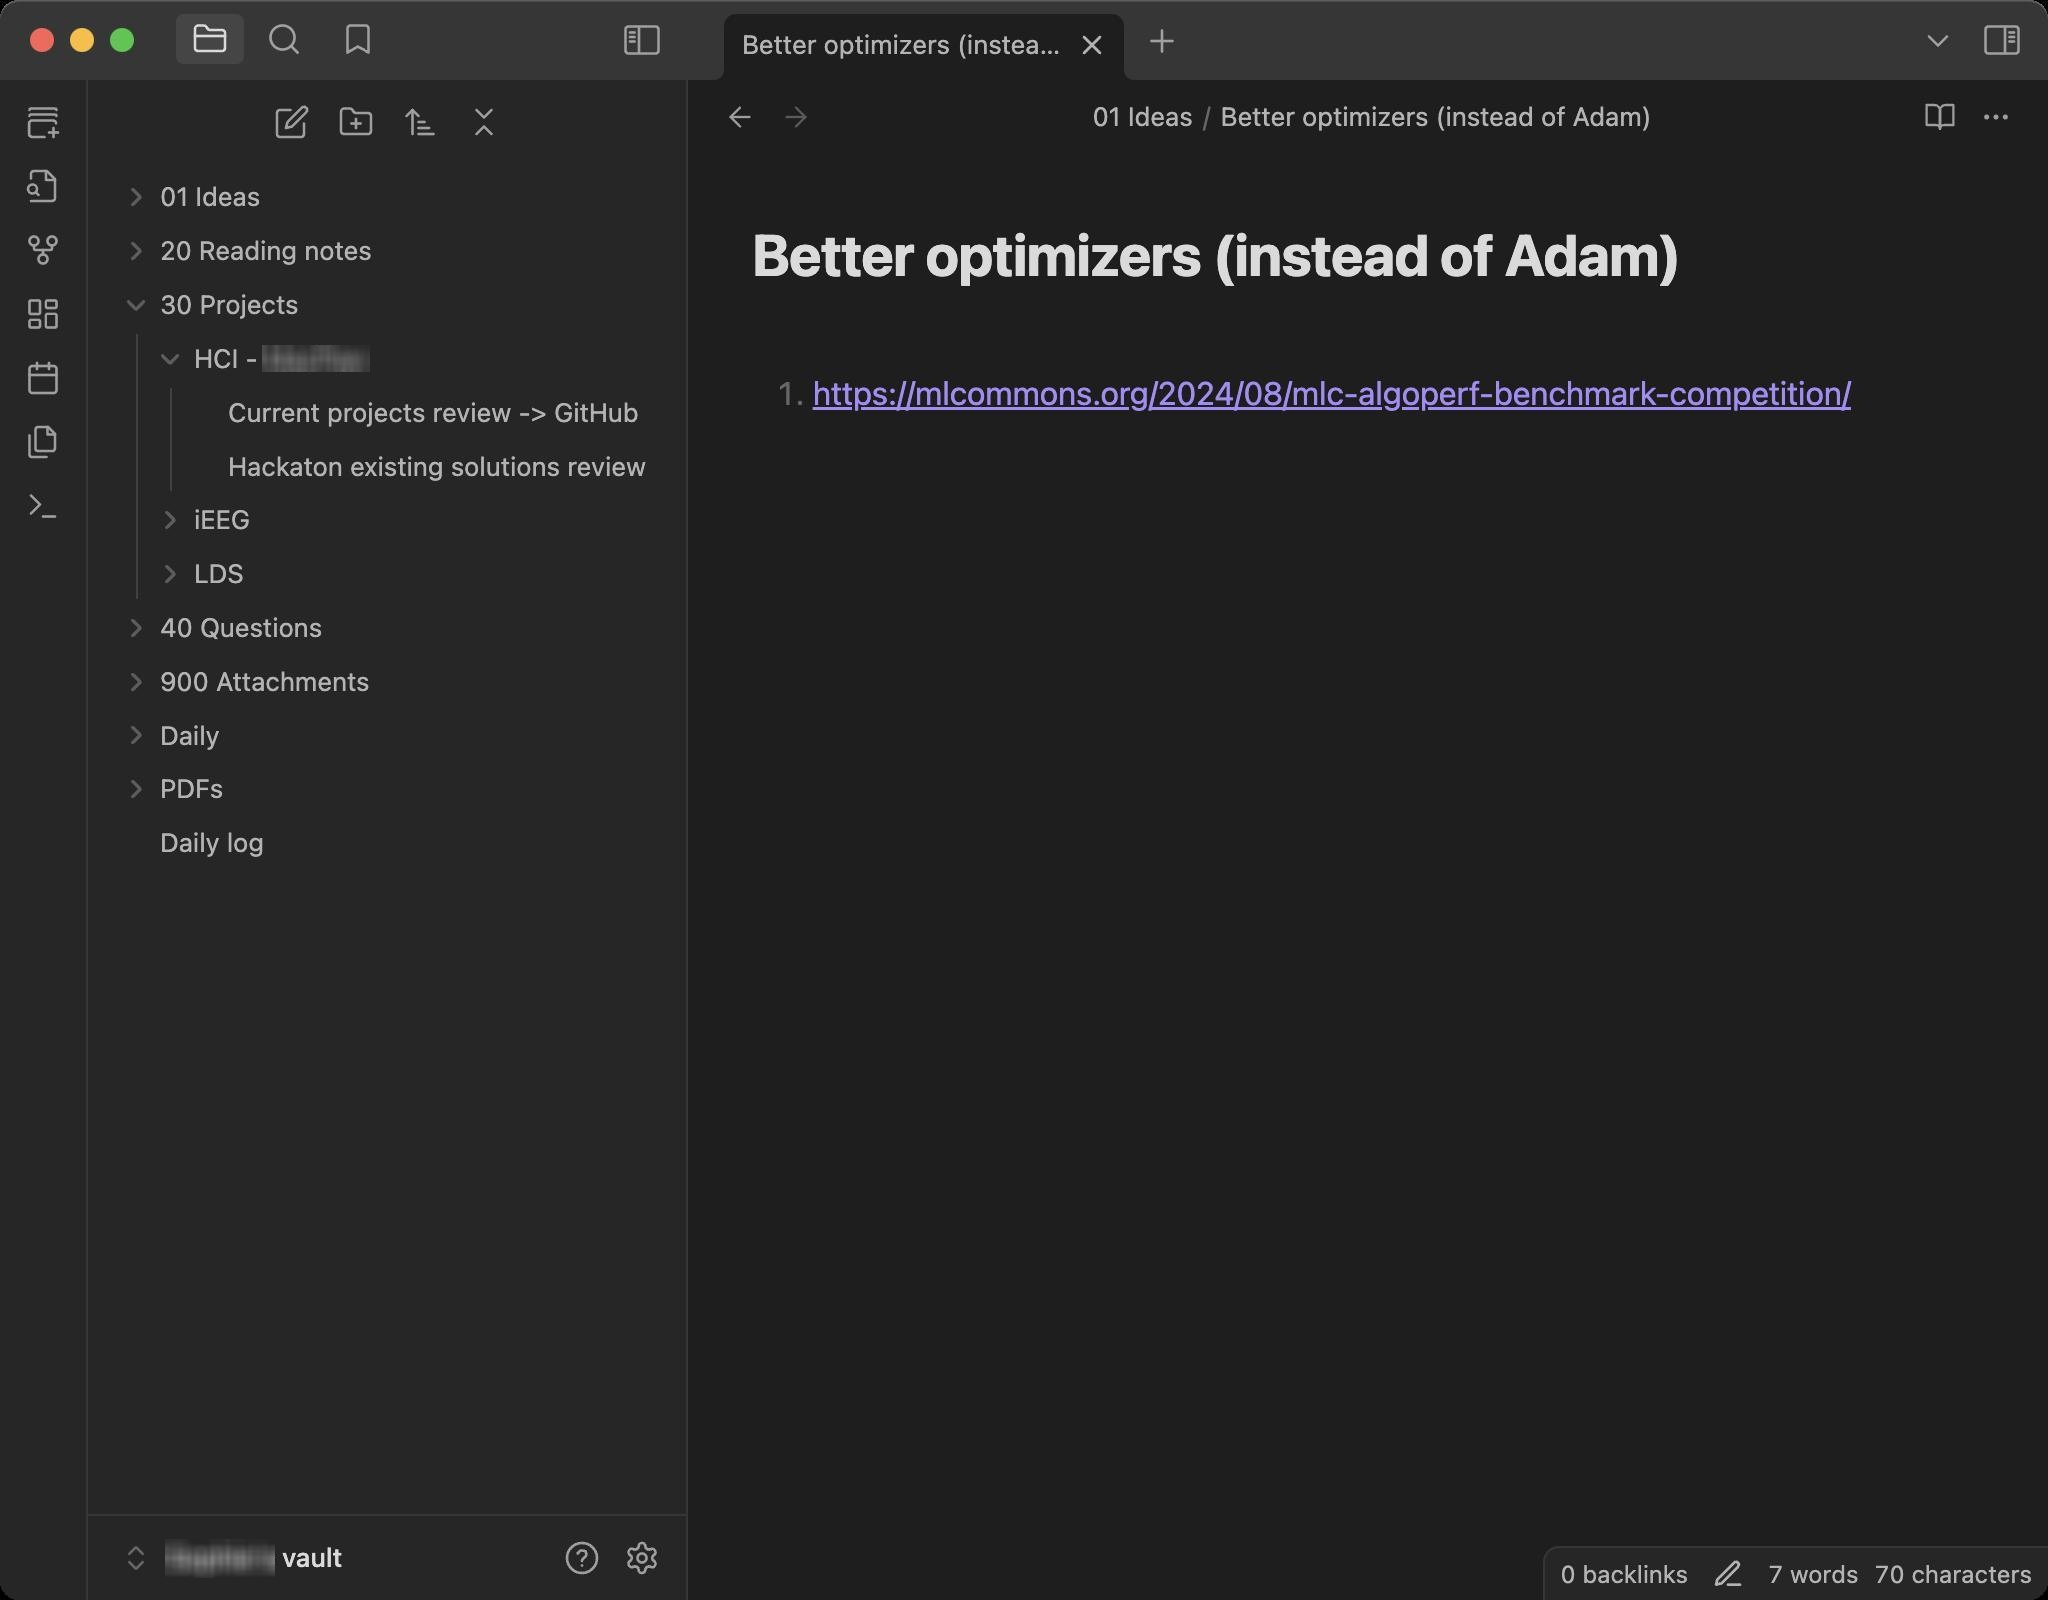
Accessibility tree:
{"name": "Better_optimizers_(instead_of_Adam)_-_Sophie's_vault_-_Obsidian_v1.6.7", "role": "AXWindow", "description": null, "role_description": "standard window", "value": null, "position": "325.00;113.00", "size": "1024;800", "children": [{"name": "", "role": "AXGroup", "description": "", "role_description": "group", "value": "", "position": "0.00;0.00", "size": "1024;800", "children": [{"name": "", "role": "AXGroup", "description": "", "role_description": "group", "value": "", "position": "0.00;0.00", "size": "1024;800", "children": [{"name": "", "role": "AXGroup", "description": "", "role_description": "group", "value": "", "position": "0.00;0.00", "size": "1024;800", "children": [{"name": "", "role": "AXGroup", "description": "", "role_description": "group", "value": "", "position": "0.00;0.00", "size": "1024;800", "children": [{"name": "Better_optimizers_(instead_of_Adam)_-_Sophie's_vault_-_Obsidian_v1.6.7", "role": "AXWebArea", "description": "", "role_description": "HTML content", "value": "", "position": "0.00;0.00", "size": "1024;800", "children": [{"name": "", "role": "AXGroup", "description": "", "role_description": "group", "value": "", "position": "0.00;0.00", "size": "1024;800", "children": [{"name": "", "role": "AXGroup", "description": "", "role_description": "group", "value": "", "position": "0.00;0.00", "size": "1024;800", "children": [{"name": "", "role": "AXGroup", "description": "", "role_description": "group", "value": "", "position": "0.00;0.00", "size": "1024;800", "children": [{"name": "", "role": "AXGroup", "description": "", "role_description": "group", "value": "", "position": "0.00;0.00", "size": "1024;800", "children": [{"name": "", "role": "AXGroup", "description": "", "role_description": "group", "value": "", "position": "0.00;40.00", "size": "44;760", "children": [{"name": "", "role": "AXGroup", "description": "Create new unique note", "role_description": "group", "value": "", "position": "7.00;48.00", "size": "30;26", "children": [{"name": "", "role": "AXImage", "description": "", "role_description": "image", "value": "", "position": "13.00;52.00", "size": "18;18", "children": []}]}, {"name": "", "role": "AXGroup", "description": "Open quick switcher", "role_description": "group", "value": "", "position": "7.00;80.00", "size": "30;26", "children": [{"name": "", "role": "AXImage", "description": "", "role_description": "image", "value": "", "position": "13.00;84.00", "size": "18;18", "children": []}]}, {"name": "", "role": "AXGroup", "description": "Open graph view", "role_description": "group", "value": "", "position": "7.00;112.00", "size": "30;26", "children": [{"name": "", "role": "AXImage", "description": "", "role_description": "image", "value": "", "position": "13.00;116.00", "size": "18;18", "children": []}]}, {"name": "", "role": "AXGroup", "description": "Create new canvas", "role_description": "group", "value": "", "position": "7.00;144.00", "size": "30;26", "children": [{"name": "", "role": "AXImage", "description": "", "role_description": "image", "value": "", "position": "13.00;148.00", "size": "18;18", "children": []}]}, {"name": "", "role": "AXGroup", "description": "Open today's daily note", "role_description": "group", "value": "", "position": "7.00;176.00", "size": "30;26", "children": [{"name": "", "role": "AXImage", "description": "", "role_description": "image", "value": "", "position": "13.00;180.00", "size": "18;18", "children": []}]}, {"name": "", "role": "AXGroup", "description": "Insert template", "role_description": "group", "value": "", "position": "7.00;208.00", "size": "30;26", "children": [{"name": "", "role": "AXImage", "description": "", "role_description": "image", "value": "", "position": "13.00;212.00", "size": "18;18", "children": []}]}, {"name": "", "role": "AXGroup", "description": "Open command palette", "role_description": "group", "value": "", "position": "7.00;240.00", "size": "30;26", "children": [{"name": "", "role": "AXImage", "description": "", "role_description": "image", "value": "", "position": "13.00;244.00", "size": "18;18", "children": []}]}]}, {"name": "", "role": "AXGroup", "description": "", "role_description": "group", "value": "", "position": "44.00;0.00", "size": "300;800", "children": [{"name": "", "role": "AXSplitter", "description": "", "role_description": "splitter", "value": "", "position": "341.00;0.00", "size": "3;800", "children": []}, {"name": "", "role": "AXGroup", "description": "", "role_description": "group", "value": "", "position": "52.00;767.00", "size": "220;25", "children": [{"name": "", "role": "AXImage", "description": "", "role_description": "image", "value": "", "position": "60.00;771.00", "size": "16;16", "children": []}, {"name": "", "role": "AXGroup", "description": "", "role_description": "group", "value": "", "position": "84.00;771.00", "size": "88;17", "children": [{"name": "", "role": "AXStaticText", "description": "", "role_description": "text", "value": "Sophie's vault", "position": "84.00;771.00", "size": "88;16", "children": []}]}]}, {"name": "", "role": "AXGroup", "description": "", "role_description": "group", "value": "", "position": "276.00;766.00", "size": "30;26", "children": [{"name": "", "role": "AXImage", "description": "", "role_description": "image", "value": "", "position": "282.00;770.00", "size": "18;18", "children": []}]}, {"name": "", "role": "AXGroup", "description": "", "role_description": "group", "value": "", "position": "306.00;766.00", "size": "30;26", "children": [{"name": "", "role": "AXImage", "description": "", "role_description": "image", "value": "", "position": "312.00;770.00", "size": "18;18", "children": []}]}, {"name": "", "role": "AXGroup", "description": "", "role_description": "group", "value": "", "position": "44.00;0.00", "size": "300;757", "children": [{"name": "", "role": "AXGroup", "description": "", "role_description": "group", "value": "", "position": "44.00;0.00", "size": "300;40", "children": [{"name": "", "role": "AXGroup", "description": "", "role_description": "group", "value": "", "position": "88.00;6.00", "size": "108;33", "children": [{"name": "", "role": "AXGroup", "description": "Files", "role_description": "group", "value": "", "position": "88.00;7.00", "size": "34;25", "children": [{"name": "", "role": "AXGroup", "description": "", "role_description": "group", "value": "", "position": "88.00;7.00", "size": "34;25", "children": [{"name": "", "role": "AXImage", "description": "", "role_description": "image", "value": "", "position": "96.00;11.00", "size": "18;18", "children": []}]}]}, {"name": "", "role": "AXGroup", "description": "Search", "role_description": "group", "value": "", "position": "125.00;7.00", "size": "34;25", "children": [{"name": "", "role": "AXGroup", "description": "", "role_description": "group", "value": "", "position": "125.00;7.00", "size": "34;25", "children": [{"name": "", "role": "AXGroup", "description": "", "role_description": "group", "value": "", "position": "133.00;11.00", "size": "18;18", "children": [{"name": "", "role": "AXImage", "description": "", "role_description": "image", "value": "", "position": "133.00;11.00", "size": "18;18", "children": []}]}]}]}, {"name": "", "role": "AXGroup", "description": "Bookmarks", "role_description": "group", "value": "", "position": "162.00;7.00", "size": "34;25", "children": [{"name": "", "role": "AXGroup", "description": "", "role_description": "group", "value": "", "position": "162.00;7.00", "size": "34;25", "children": [{"name": "", "role": "AXGroup", "description": "", "role_description": "group", "value": "", "position": "170.00;11.00", "size": "18;18", "children": [{"name": "", "role": "AXImage", "description": "", "role_description": "image", "value": "", "position": "170.00;11.00", "size": "18;18", "children": []}]}]}]}]}, {"name": "", "role": "AXGroup", "description": "", "role_description": "group", "value": "", "position": "306.00;0.00", "size": "30;39", "children": [{"name": "", "role": "AXGroup", "description": "", "role_description": "group", "value": "", "position": "306.00;8.00", "size": "30;24", "children": [{"name": "", "role": "AXImage", "description": "", "role_description": "image", "value": "", "position": "312.00;11.00", "size": "18;18", "children": []}]}]}]}, {"name": "", "role": "AXGroup", "description": "", "role_description": "group", "value": "", "position": "44.00;40.00", "size": "300;717", "children": [{"name": "", "role": "AXGroup", "description": "", "role_description": "group", "value": "", "position": "44.00;40.00", "size": "300;717", "children": [{"name": "", "role": "AXGroup", "description": "", "role_description": "group", "value": "", "position": "44.00;40.00", "size": "300;717", "children": [{"name": "", "role": "AXGroup", "description": "New note", "role_description": "group", "value": "", "position": "131.00;48.00", "size": "30;26", "children": [{"name": "", "role": "AXImage", "description": "", "role_description": "image", "value": "", "position": "137.00;52.00", "size": "18;18", "children": []}]}, {"name": "", "role": "AXGroup", "description": "New folder", "role_description": "group", "value": "", "position": "163.00;48.00", "size": "30;26", "children": [{"name": "", "role": "AXImage", "description": "", "role_description": "image", "value": "", "position": "169.00;52.00", "size": "18;18", "children": []}]}, {"name": "", "role": "AXGroup", "description": "Change sort order", "role_description": "group", "value": "", "position": "195.00;48.00", "size": "30;26", "children": [{"name": "", "role": "AXImage", "description": "", "role_description": "image", "value": "", "position": "201.00;52.00", "size": "18;18", "children": []}]}, {"name": "", "role": "AXGroup", "description": "Collapse all", "role_description": "group", "value": "", "position": "227.00;48.00", "size": "30;26", "children": [{"name": "", "role": "AXImage", "description": "", "role_description": "image", "value": "", "position": "233.00;52.00", "size": "18;18", "children": []}]}, {"name": "", "role": "AXGroup", "description": "", "role_description": "group", "value": "", "position": "44.00;82.00", "size": "300;675", "children": [{"name": "", "role": "AXGroup", "description": "", "role_description": "group", "value": "", "position": "56.00;86.00", "size": "276;25", "children": [{"name": "", "role": "AXGroup", "description": "", "role_description": "group", "value": "", "position": "136.00;177.00", "size": "0;15", "children": [{"name": "", "role": "AXStaticText", "description": "", "role_description": "text", "value": "​", "position": "80.00;91.00", "size": "0;15", "children": []}]}, {"name": "", "role": "AXGroup", "description": "", "role_description": "group", "value": "", "position": "60.00;90.00", "size": "16;17", "children": [{"name": "", "role": "AXGroup", "description": "", "role_description": "group", "value": "", "position": "123.00;181.00", "size": "0;15", "children": [{"name": "", "role": "AXStaticText", "description": "", "role_description": "text", "value": "​", "position": "63.00;91.00", "size": "0;15", "children": []}]}, {"name": "", "role": "AXImage", "description": "", "role_description": "image", "value": "", "position": "63.00;94.00", "size": "10;10", "children": []}]}, {"name": "", "role": "AXGroup", "description": "", "role_description": "group", "value": "", "position": "80.00;90.00", "size": "51;17", "children": [{"name": "", "role": "AXStaticText", "description": "", "role_description": "text", "value": "01 Ideas", "position": "80.00;91.00", "size": "51;15", "children": []}]}]}, {"name": "", "role": "AXGroup", "description": "", "role_description": "group", "value": "", "position": "56.00;113.00", "size": "276;25", "children": [{"name": "", "role": "AXGroup", "description": "", "role_description": "group", "value": "", "position": "136.00;230.00", "size": "0;16", "children": [{"name": "", "role": "AXStaticText", "description": "", "role_description": "text", "value": "​", "position": "80.00;117.00", "size": "0;16", "children": []}]}, {"name": "", "role": "AXGroup", "description": "", "role_description": "group", "value": "", "position": "60.00;117.00", "size": "16;17", "children": [{"name": "", "role": "AXGroup", "description": "", "role_description": "group", "value": "", "position": "123.00;234.00", "size": "0;16", "children": [{"name": "", "role": "AXStaticText", "description": "", "role_description": "text", "value": "​", "position": "63.00;117.00", "size": "0;16", "children": []}]}, {"name": "", "role": "AXImage", "description": "", "role_description": "image", "value": "", "position": "63.00;120.00", "size": "10;11", "children": []}]}, {"name": "", "role": "AXGroup", "description": "", "role_description": "group", "value": "", "position": "80.00;117.00", "size": "106;17", "children": [{"name": "", "role": "AXStaticText", "description": "", "role_description": "text", "value": "20 Reading notes", "position": "80.00;117.00", "size": "106;16", "children": []}]}]}, {"name": "", "role": "AXGroup", "description": "", "role_description": "group", "value": "", "position": "56.00;140.00", "size": "276;25", "children": [{"name": "", "role": "AXGroup", "description": "", "role_description": "group", "value": "", "position": "136.00;284.00", "size": "0;16", "children": [{"name": "", "role": "AXStaticText", "description": "", "role_description": "text", "value": "​", "position": "80.00;144.00", "size": "0;16", "children": []}]}, {"name": "", "role": "AXGroup", "description": "", "role_description": "group", "value": "", "position": "60.00;144.00", "size": "16;17", "children": [{"name": "", "role": "AXGroup", "description": "", "role_description": "group", "value": "", "position": "123.00;288.00", "size": "0;16", "children": [{"name": "", "role": "AXStaticText", "description": "", "role_description": "text", "value": "​", "position": "63.00;144.00", "size": "0;16", "children": []}]}, {"name": "", "role": "AXImage", "description": "", "role_description": "image", "value": "", "position": "63.00;147.00", "size": "10;11", "children": []}]}, {"name": "", "role": "AXGroup", "description": "", "role_description": "group", "value": "", "position": "80.00;144.00", "size": "70;17", "children": [{"name": "", "role": "AXStaticText", "description": "", "role_description": "text", "value": "30 Projects", "position": "80.00;144.00", "size": "70;16", "children": []}]}]}, {"name": "", "role": "AXGroup", "description": "", "role_description": "group", "value": "", "position": "56.00;167.00", "size": "276;25", "children": [{"name": "", "role": "AXGroup", "description": "", "role_description": "group", "value": "", "position": "153.00;338.00", "size": "0;16", "children": [{"name": "", "role": "AXStaticText", "description": "", "role_description": "text", "value": "​", "position": "97.00;171.00", "size": "0;16", "children": []}]}, {"name": "", "role": "AXGroup", "description": "", "role_description": "group", "value": "", "position": "77.00;171.00", "size": "16;17", "children": [{"name": "", "role": "AXGroup", "description": "", "role_description": "group", "value": "", "position": "157.00;342.00", "size": "0;16", "children": [{"name": "", "role": "AXStaticText", "description": "", "role_description": "text", "value": "​", "position": "80.00;171.00", "size": "0;16", "children": []}]}, {"name": "", "role": "AXImage", "description": "", "role_description": "image", "value": "", "position": "80.00;174.00", "size": "10;11", "children": []}]}, {"name": "", "role": "AXGroup", "description": "", "role_description": "group", "value": "", "position": "97.00;171.00", "size": "86;17", "children": [{"name": "", "role": "AXStaticText", "description": "", "role_description": "text", "value": "HCI - [company]", "position": "97.00;171.00", "size": "86;16", "children": []}]}]}, {"name": "", "role": "AXGroup", "description": "", "role_description": "group", "value": "", "position": "56.00;194.00", "size": "276;25", "children": [{"name": "", "role": "AXGroup", "description": "", "role_description": "group", "value": "", "position": "170.00;392.00", "size": "0;16", "children": [{"name": "", "role": "AXStaticText", "description": "", "role_description": "text", "value": "​", "position": "114.00;198.00", "size": "0;16", "children": []}]}, {"name": "", "role": "AXGroup", "description": "", "role_description": "group", "value": "", "position": "114.00;198.00", "size": "206;17", "children": [{"name": "", "role": "AXStaticText", "description": "", "role_description": "text", "value": "Current projects review -> GitHub", "position": "114.00;198.00", "size": "206;16", "children": []}]}]}, {"name": "", "role": "AXGroup", "description": "", "role_description": "group", "value": "", "position": "56.00;221.00", "size": "276;25", "children": [{"name": "", "role": "AXGroup", "description": "", "role_description": "group", "value": "", "position": "170.00;446.00", "size": "0;16", "children": [{"name": "", "role": "AXStaticText", "description": "", "role_description": "text", "value": "​", "position": "114.00;225.00", "size": "0;16", "children": []}]}, {"name": "", "role": "AXGroup", "description": "", "role_description": "group", "value": "", "position": "114.00;225.00", "size": "209;17", "children": [{"name": "", "role": "AXStaticText", "description": "", "role_description": "text", "value": "Hackaton existing solutions review", "position": "114.00;225.00", "size": "209;16", "children": []}]}]}, {"name": "", "role": "AXGroup", "description": "", "role_description": "group", "value": "", "position": "56.00;248.00", "size": "276;25", "children": [{"name": "", "role": "AXGroup", "description": "", "role_description": "group", "value": "", "position": "153.00;500.00", "size": "0;15", "children": [{"name": "", "role": "AXStaticText", "description": "", "role_description": "text", "value": "​", "position": "97.00;252.00", "size": "0;16", "children": []}]}, {"name": "", "role": "AXGroup", "description": "", "role_description": "group", "value": "", "position": "77.00;252.00", "size": "16;17", "children": [{"name": "", "role": "AXGroup", "description": "", "role_description": "group", "value": "", "position": "157.00;504.00", "size": "0;15", "children": [{"name": "", "role": "AXStaticText", "description": "", "role_description": "text", "value": "​", "position": "80.00;252.00", "size": "0;16", "children": []}]}, {"name": "", "role": "AXImage", "description": "", "role_description": "image", "value": "", "position": "80.00;255.00", "size": "10;11", "children": []}]}, {"name": "", "role": "AXGroup", "description": "", "role_description": "group", "value": "", "position": "97.00;252.00", "size": "29;17", "children": [{"name": "", "role": "AXStaticText", "description": "", "role_description": "text", "value": "iEEG", "position": "97.00;252.00", "size": "29;16", "children": []}]}]}, {"name": "", "role": "AXGroup", "description": "", "role_description": "group", "value": "", "position": "56.00;275.00", "size": "276;25", "children": [{"name": "", "role": "AXGroup", "description": "", "role_description": "group", "value": "", "position": "153.00;554.00", "size": "0;15", "children": [{"name": "", "role": "AXStaticText", "description": "", "role_description": "text", "value": "​", "position": "97.00;279.00", "size": "0;16", "children": []}]}, {"name": "", "role": "AXGroup", "description": "", "role_description": "group", "value": "", "position": "77.00;279.00", "size": "16;17", "children": [{"name": "", "role": "AXGroup", "description": "", "role_description": "group", "value": "", "position": "157.00;558.00", "size": "0;15", "children": [{"name": "", "role": "AXStaticText", "description": "", "role_description": "text", "value": "​", "position": "80.00;279.00", "size": "0;16", "children": []}]}, {"name": "", "role": "AXImage", "description": "", "role_description": "image", "value": "", "position": "80.00;282.00", "size": "10;11", "children": []}]}, {"name": "", "role": "AXGroup", "description": "", "role_description": "group", "value": "", "position": "97.00;279.00", "size": "25;17", "children": [{"name": "", "role": "AXStaticText", "description": "", "role_description": "text", "value": "LDS", "position": "97.00;279.00", "size": "25;16", "children": []}]}]}, {"name": "", "role": "AXGroup", "description": "", "role_description": "group", "value": "", "position": "56.00;301.00", "size": "276;26", "children": [{"name": "", "role": "AXGroup", "description": "", "role_description": "group", "value": "", "position": "136.00;607.00", "size": "0;16", "children": [{"name": "", "role": "AXStaticText", "description": "", "role_description": "text", "value": "​", "position": "80.00;306.00", "size": "0;15", "children": []}]}, {"name": "", "role": "AXGroup", "description": "", "role_description": "group", "value": "", "position": "60.00;305.00", "size": "16;18", "children": [{"name": "", "role": "AXGroup", "description": "", "role_description": "group", "value": "", "position": "123.00;611.00", "size": "0;16", "children": [{"name": "", "role": "AXStaticText", "description": "", "role_description": "text", "value": "​", "position": "63.00;306.00", "size": "0;15", "children": []}]}, {"name": "", "role": "AXImage", "description": "", "role_description": "image", "value": "", "position": "63.00;309.00", "size": "10;10", "children": []}]}, {"name": "", "role": "AXGroup", "description": "", "role_description": "group", "value": "", "position": "80.00;305.00", "size": "82;18", "children": [{"name": "", "role": "AXStaticText", "description": "", "role_description": "text", "value": "40 Questions", "position": "80.00;306.00", "size": "82;15", "children": []}]}]}, {"name": "", "role": "AXGroup", "description": "", "role_description": "group", "value": "", "position": "56.00;328.00", "size": "276;26", "children": [{"name": "", "role": "AXGroup", "description": "", "role_description": "group", "value": "", "position": "136.00;661.00", "size": "0;16", "children": [{"name": "", "role": "AXStaticText", "description": "", "role_description": "text", "value": "​", "position": "80.00;333.00", "size": "0;15", "children": []}]}, {"name": "", "role": "AXGroup", "description": "", "role_description": "group", "value": "", "position": "60.00;332.00", "size": "16;18", "children": [{"name": "", "role": "AXGroup", "description": "", "role_description": "group", "value": "", "position": "123.00;665.00", "size": "0;16", "children": [{"name": "", "role": "AXStaticText", "description": "", "role_description": "text", "value": "​", "position": "63.00;333.00", "size": "0;15", "children": []}]}, {"name": "", "role": "AXImage", "description": "", "role_description": "image", "value": "", "position": "63.00;336.00", "size": "10;10", "children": []}]}, {"name": "", "role": "AXGroup", "description": "", "role_description": "group", "value": "", "position": "80.00;332.00", "size": "105;18", "children": [{"name": "", "role": "AXStaticText", "description": "", "role_description": "text", "value": "900 Attachments", "position": "80.00;333.00", "size": "105;15", "children": []}]}]}, {"name": "", "role": "AXGroup", "description": "", "role_description": "group", "value": "", "position": "56.00;355.00", "size": "276;26", "children": [{"name": "", "role": "AXGroup", "description": "", "role_description": "group", "value": "", "position": "136.00;757.00", "size": "0;0", "children": [{"name": "", "role": "AXStaticText", "description": "", "role_description": "text", "value": "​", "position": "80.00;360.00", "size": "0;15", "children": []}]}, {"name": "", "role": "AXGroup", "description": "", "role_description": "group", "value": "", "position": "60.00;359.00", "size": "16;18", "children": [{"name": "", "role": "AXGroup", "description": "", "role_description": "group", "value": "", "position": "123.00;757.00", "size": "0;0", "children": [{"name": "", "role": "AXStaticText", "description": "", "role_description": "text", "value": "​", "position": "63.00;360.00", "size": "0;15", "children": []}]}, {"name": "", "role": "AXImage", "description": "", "role_description": "image", "value": "", "position": "63.00;363.00", "size": "10;10", "children": []}]}, {"name": "", "role": "AXGroup", "description": "", "role_description": "group", "value": "", "position": "80.00;359.00", "size": "30;18", "children": [{"name": "", "role": "AXStaticText", "description": "", "role_description": "text", "value": "Daily", "position": "80.00;360.00", "size": "30;15", "children": []}]}]}, {"name": "", "role": "AXGroup", "description": "", "role_description": "group", "value": "", "position": "56.00;382.00", "size": "276;26", "children": [{"name": "", "role": "AXGroup", "description": "", "role_description": "group", "value": "", "position": "136.00;757.00", "size": "0;0", "children": [{"name": "", "role": "AXStaticText", "description": "", "role_description": "text", "value": "​", "position": "80.00;387.00", "size": "0;15", "children": []}]}, {"name": "", "role": "AXGroup", "description": "", "role_description": "group", "value": "", "position": "60.00;386.00", "size": "16;18", "children": [{"name": "", "role": "AXGroup", "description": "", "role_description": "group", "value": "", "position": "123.00;757.00", "size": "0;0", "children": [{"name": "", "role": "AXStaticText", "description": "", "role_description": "text", "value": "​", "position": "63.00;387.00", "size": "0;15", "children": []}]}, {"name": "", "role": "AXImage", "description": "", "role_description": "image", "value": "", "position": "63.00;390.00", "size": "10;10", "children": []}]}, {"name": "", "role": "AXGroup", "description": "", "role_description": "group", "value": "", "position": "80.00;386.00", "size": "32;18", "children": [{"name": "", "role": "AXStaticText", "description": "", "role_description": "text", "value": "PDFs", "position": "80.00;387.00", "size": "32;15", "children": []}]}]}, {"name": "", "role": "AXGroup", "description": "", "role_description": "group", "value": "", "position": "56.00;409.00", "size": "276;25", "children": [{"name": "", "role": "AXGroup", "description": "", "role_description": "group", "value": "", "position": "136.00;757.00", "size": "0;0", "children": [{"name": "", "role": "AXStaticText", "description": "", "role_description": "text", "value": "​", "position": "80.00;414.00", "size": "0;15", "children": []}]}, {"name": "", "role": "AXGroup", "description": "", "role_description": "group", "value": "", "position": "80.00;413.00", "size": "53;17", "children": [{"name": "", "role": "AXStaticText", "description": "", "role_description": "text", "value": "Daily log", "position": "80.00;414.00", "size": "53;15", "children": []}]}]}]}]}]}]}]}]}, {"name": "", "role": "AXGroup", "description": "", "role_description": "group", "value": "", "position": "344.00;0.00", "size": "680;800", "children": [{"name": "", "role": "AXGroup", "description": "", "role_description": "group", "value": "", "position": "344.00;0.00", "size": "680;800", "children": [{"name": "", "role": "AXGroup", "description": "", "role_description": "group", "value": "", "position": "344.00;0.00", "size": "680;40", "children": [{"name": "", "role": "AXGroup", "description": "", "role_description": "group", "value": "", "position": "347.00;6.00", "size": "230;34", "children": [{"name": "", "role": "AXGroup", "description": "Better optimizers (instead of Adam)", "role_description": "group", "value": "", "position": "362.00;7.00", "size": "200;33", "children": [{"name": "", "role": "AXGroup", "description": "", "role_description": "group", "value": "", "position": "365.00;8.00", "size": "194;29", "children": [{"name": "", "role": "AXGroup", "description": "", "role_description": "group", "value": "", "position": "371.00;14.00", "size": "163;17", "children": [{"name": "", "role": "AXStaticText", "description": "", "role_description": "text", "value": "Better optimizers (instead of Adam)", "position": "371.00;14.00", "size": "160;16", "children": []}]}, {"name": "", "role": "AXGroup", "description": "Close", "role_description": "group", "value": "", "position": "536.00;12.00", "size": "20;21", "children": [{"name": "", "role": "AXImage", "description": "", "role_description": "image", "value": "", "position": "538.00;14.00", "size": "16;17", "children": []}]}]}]}]}, {"name": "", "role": "AXGroup", "description": "", "role_description": "group", "value": "", "position": "568.00;0.00", "size": "26;39", "children": [{"name": "", "role": "AXGroup", "description": "New tab", "role_description": "group", "value": "", "position": "568.00;8.00", "size": "26;26", "children": [{"name": "", "role": "AXImage", "description": "", "role_description": "image", "value": "", "position": "572.00;12.00", "size": "18;18", "children": []}]}]}, {"name": "", "role": "AXGroup", "description": "", "role_description": "group", "value": "", "position": "956.00;0.00", "size": "26;39", "children": [{"name": "", "role": "AXGroup", "description": "", "role_description": "group", "value": "", "position": "956.00;8.00", "size": "26;26", "children": [{"name": "", "role": "AXImage", "description": "", "role_description": "image", "value": "", "position": "960.00;12.00", "size": "18;18", "children": []}]}]}, {"name": "", "role": "AXGroup", "description": "", "role_description": "group", "value": "", "position": "986.00;0.00", "size": "38;39", "children": [{"name": "", "role": "AXGroup", "description": "", "role_description": "group", "value": "", "position": "986.00;8.00", "size": "30;24", "children": [{"name": "", "role": "AXImage", "description": "", "role_description": "image", "value": "", "position": "992.00;11.00", "size": "18;18", "children": []}]}]}]}, {"name": "", "role": "AXGroup", "description": "", "role_description": "group", "value": "", "position": "344.00;40.00", "size": "680;760", "children": [{"name": "", "role": "AXGroup", "description": "", "role_description": "group", "value": "", "position": "344.00;40.00", "size": "680;760", "children": [{"name": "", "role": "AXGroup", "description": "", "role_description": "group", "value": "", "position": "344.00;40.00", "size": "680;760", "children": [{"name": "", "role": "AXGroup", "description": "", "role_description": "group", "value": "", "position": "344.00;40.00", "size": "680;39", "children": [{"name": "", "role": "AXButton", "description": "Navigate back", "role_description": "button", "value": "", "position": "356.00;47.00", "size": "28;24", "children": [{"name": "", "role": "AXImage", "description": "", "role_description": "image", "value": "", "position": "362.00;51.00", "size": "16;16", "children": []}]}, {"name": "", "role": "AXButton", "description": "Navigate forward", "role_description": "button", "value": "", "position": "384.00;47.00", "size": "28;24", "children": [{"name": "", "role": "AXImage", "description": "", "role_description": "image", "value": "", "position": "390.00;51.00", "size": "16;16", "children": []}]}, {"name": "", "role": "AXGroup", "description": "", "role_description": "group", "value": "", "position": "420.00;40.00", "size": "528;38", "children": [{"name": "", "role": "AXGroup", "description": "", "role_description": "group", "value": "", "position": "542.00;48.00", "size": "65;21", "children": [{"name": "", "role": "AXGroup", "description": "", "role_description": "group", "value": "", "position": "542.00;48.00", "size": "59;21", "children": [{"name": "", "role": "AXStaticText", "description": "", "role_description": "text", "value": "01 Ideas", "position": "546.00;51.00", "size": "51;15", "children": []}]}, {"name": "", "role": "AXStaticText", "description": "", "role_description": "text", "value": "/", "position": "601.00;51.00", "size": "5;15", "children": []}]}, {"name": "", "role": "AXTextArea", "description": "", "role_description": "text entry area", "value": "Better optimizers (instead of Adam)", "position": "610.00;50.00", "size": "216;17", "children": [{"name": "", "role": "AXStaticText", "description": "", "role_description": "text", "value": "Better optimizers (instead of Adam)", "position": "610.00;51.00", "size": "216;15", "children": []}]}]}, {"name": "", "role": "AXButton", "description": "Current view: editing Click to read ⌘+Click to open to the right", "role_description": "button", "value": "", "position": "956.00;47.00", "size": "28;24", "children": [{"name": "", "role": "AXImage", "description": "", "role_description": "image", "value": "", "position": "962.00;51.00", "size": "16;16", "children": []}]}, {"name": "", "role": "AXButton", "description": "More options", "role_description": "button", "value": "", "position": "984.00;47.00", "size": "28;24", "children": [{"name": "", "role": "AXImage", "description": "", "role_description": "image", "value": "", "position": "990.00;51.00", "size": "16;16", "children": []}]}]}, {"name": "", "role": "AXGroup", "description": "", "role_description": "group", "value": "", "position": "344.00;78.00", "size": "680;722", "children": [{"name": "", "role": "AXGroup", "description": "", "role_description": "group", "value": "", "position": "344.00;78.00", "size": "680;722", "children": [{"name": "", "role": "AXGroup", "description": "", "role_description": "group", "value": "", "position": "344.00;78.00", "size": "680;722", "children": [{"name": "", "role": "AXGroup", "description": "", "role_description": "group", "value": "", "position": "344.00;0.00", "size": "0;1", "children": []}, {"name": "", "role": "AXGroup", "description": "", "role_description": "group", "value": "", "position": "344.00;78.00", "size": "680;722", "children": [{"name": "", "role": "AXTextArea", "description": "", "role_description": "text entry area", "value": "Better optimizers (instead of Adam)", "position": "376.00;110.00", "size": "601;35", "children": [{"name": "", "role": "AXStaticText", "description": "", "role_description": "text", "value": "Better optimizers (instead of Adam)", "position": "376.00;110.00", "size": "465;35", "children": []}]}, {"name": "", "role": "AXTextArea", "description": "", "role_description": "text entry area", "value": "\n1. https://mlcommons.org/2024/08/mlc-algoperf-benchmark-competition/ ", "position": "376.00;159.00", "size": "601;609", "children": [{"name": "", "role": "AXGroup", "description": "", "role_description": "group", "value": "", "position": "376.00;159.00", "size": "601;25", "children": [{"name": "\n", "role": "AXGroup", "description": "", "role_description": "group", "value": "", "position": "376.00;162.00", "size": "0;19", "children": []}]}, {"name": "", "role": "AXGroup", "description": "", "role_description": "group", "value": "", "position": "376.00;183.00", "size": "601;27", "children": [{"name": "", "role": "AXStaticText", "description": "", "role_description": "text", "value": "1. ", "position": "388.00;187.00", "size": "19;19", "children": []}, {"name": "", "role": "AXLink", "description": "https://mlcommons.org/2024/08/mlc-algoperf-benchmark-competition/", "role_description": "link", "value": "", "position": "406.00;187.00", "size": "520;19", "children": [{"name": "", "role": "AXStaticText", "description": "", "role_description": "text", "value": "https://mlcommons.org/2024/08/mlc-algoperf-benchmark-competition/", "position": "406.00;187.00", "size": "520;19", "children": []}]}, {"name": "", "role": "AXStaticText", "description": "", "role_description": "text", "value": " ", "position": "925.00;187.00", "size": "5;19", "children": []}]}]}]}]}]}]}]}]}]}]}]}]}]}, {"name": "", "role": "AXGroup", "description": "", "role_description": "group", "value": "", "position": "771.00;773.00", "size": "253;27", "children": [{"name": "", "role": "AXGroup", "description": "", "role_description": "group", "value": "", "position": "776.00;778.00", "size": "73;18", "children": [{"name": "", "role": "AXStaticText", "description": "", "role_description": "text", "value": "0 backlinks", "position": "780.00;780.00", "size": "65;14", "children": []}]}, {"name": "", "role": "AXGroup", "description": "Live Preview", "role_description": "group", "value": "", "position": "852.00;778.00", "size": "25;18", "children": [{"name": "", "role": "AXImage", "description": "", "role_description": "image", "value": "", "position": "856.00;779.00", "size": "17;16", "children": []}]}, {"name": "", "role": "AXStaticText", "description": "", "role_description": "text", "value": "7 words", "position": "884.00;780.00", "size": "46;14", "children": []}, {"name": "", "role": "AXStaticText", "description": "", "role_description": "text", "value": "70 characters", "position": "937.00;780.00", "size": "79;14", "children": []}]}]}]}]}]}]}]}]}, {"name": null, "role": "AXButton", "description": null, "role_description": "close button", "value": null, "position": "14.00;12.00", "size": "14;16", "children": []}, {"name": null, "role": "AXButton", "description": null, "role_description": "full screen button", "value": null, "position": "54.00;12.00", "size": "14;16", "children": [{"name": null, "role": "AXGroup", "description": null, "role_description": "group", "value": null, "position": "54.00;12.00", "size": "14;16", "children": [{"name": null, "role": "AXGroup", "description": null, "role_description": "group", "value": null, "position": "54.00;12.00", "size": "14;16", "children": []}]}]}, {"name": null, "role": "AXButton", "description": null, "role_description": "minimize button", "value": null, "position": "34.00;12.00", "size": "14;16", "children": []}]}